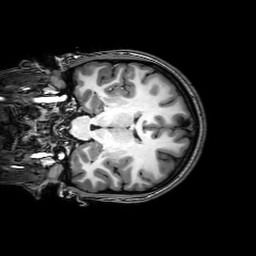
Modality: T1w
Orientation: coronal
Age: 20
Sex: female
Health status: healthy
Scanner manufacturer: philips
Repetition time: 0.008163 s
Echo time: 0.00374 s